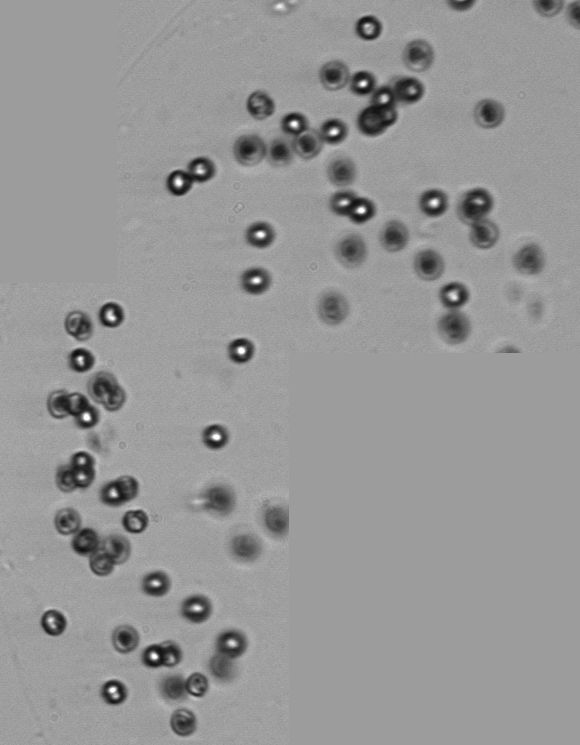
Label: Phaeocystis